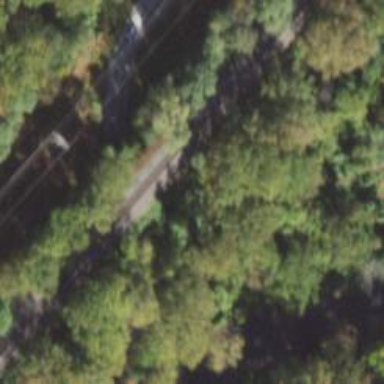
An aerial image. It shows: Railway bridge.